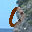
Label: 0